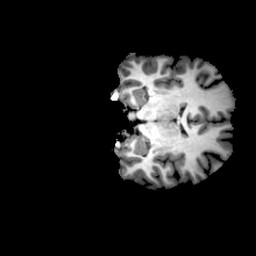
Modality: T1w
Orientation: coronal
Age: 20
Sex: female
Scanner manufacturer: philips
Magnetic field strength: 3 T
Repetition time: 0.0082 s
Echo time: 0.0037 s